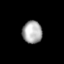
Tissue: lung
Cell type: Epithelial cells
Senescence score: 0.2238
Nuclear area (px): 432
Mean DAPI intensity: 170.84